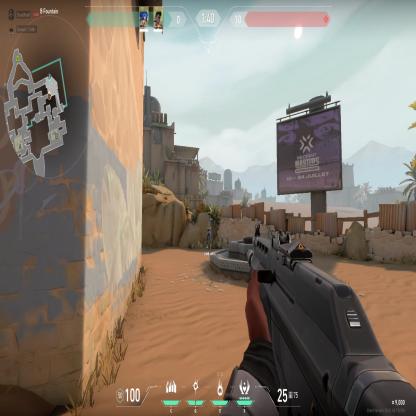
Label: teammate